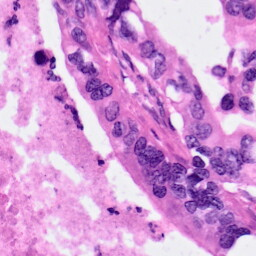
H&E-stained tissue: Pancreatic